Interaction volume radius: 10 \u00c5
Interaction volume height: 10 \u00c5
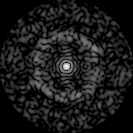
Disorder parameter: 0.8155